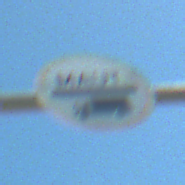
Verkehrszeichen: Mautpflicht
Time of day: Midday
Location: Outdoor (Special)
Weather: PartlyCloudy
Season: NotSpecified
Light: Natural